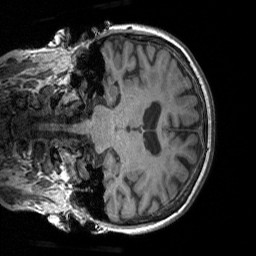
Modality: T1w
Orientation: coronal
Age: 82
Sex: female
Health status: healthy
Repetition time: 1.9 s
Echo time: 0.00252 s